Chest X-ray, PA view. Patient: 67 years old, sex F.
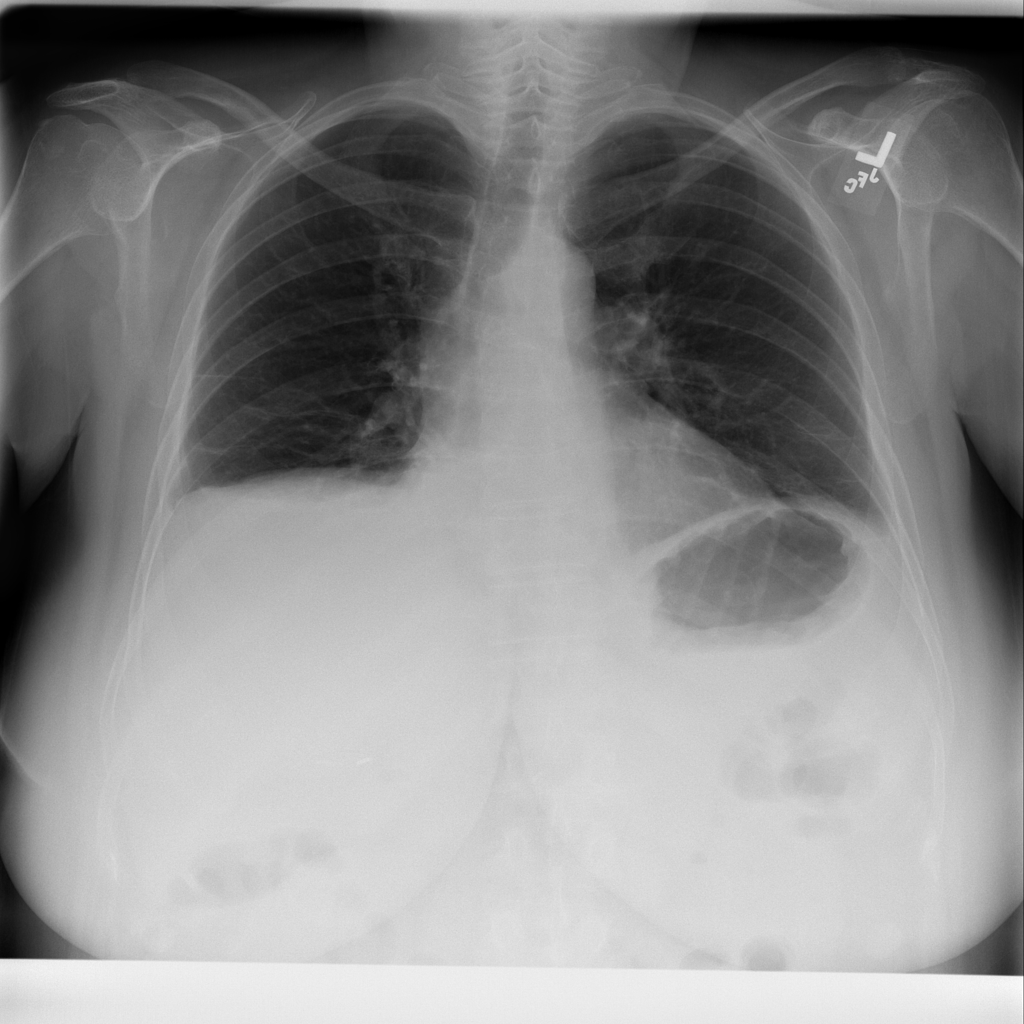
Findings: Atelectasis, Effusion